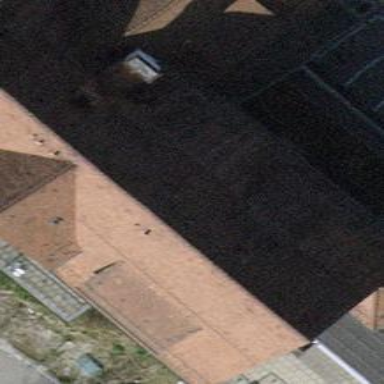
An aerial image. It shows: Hospital building.